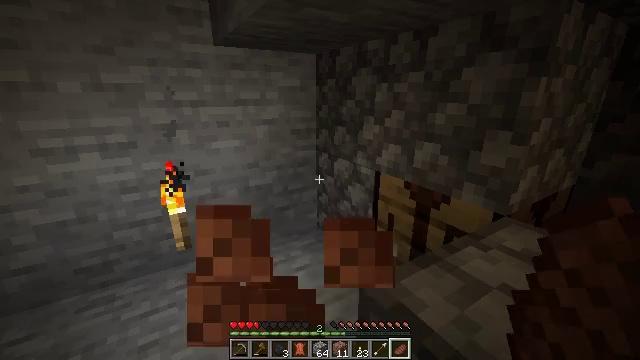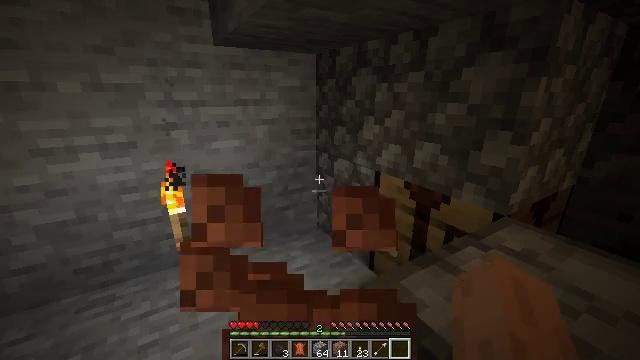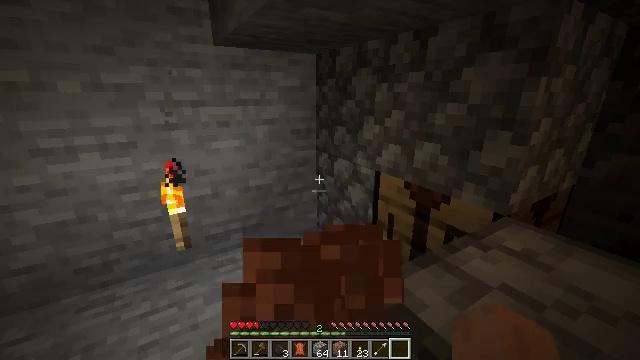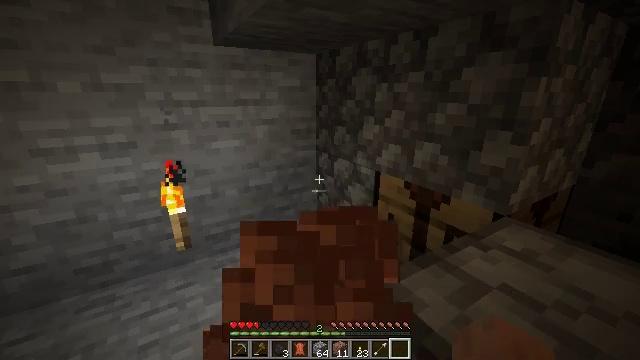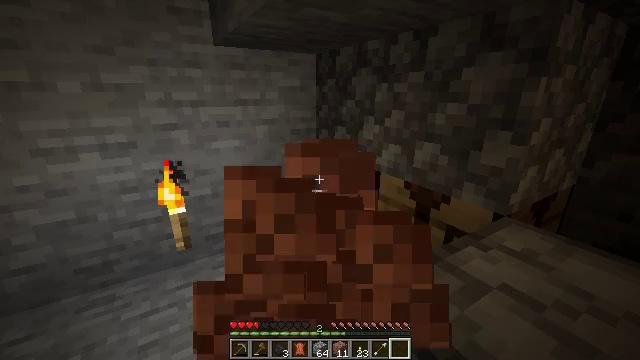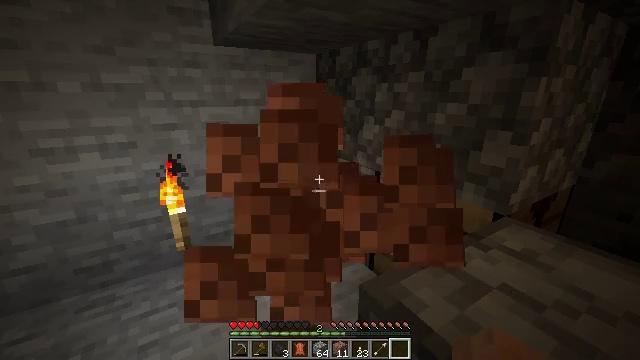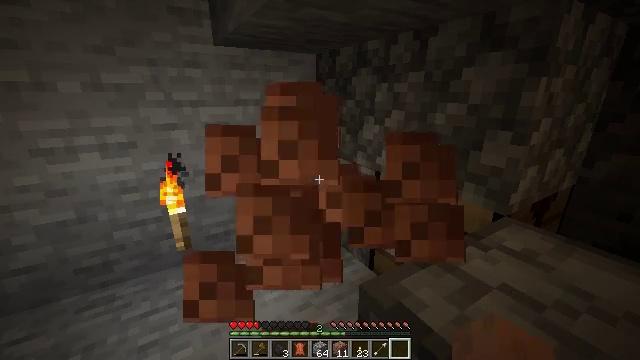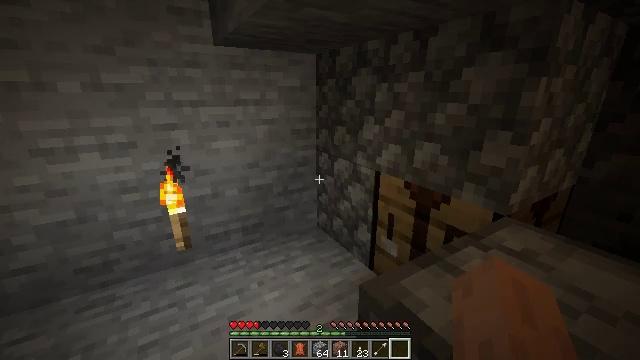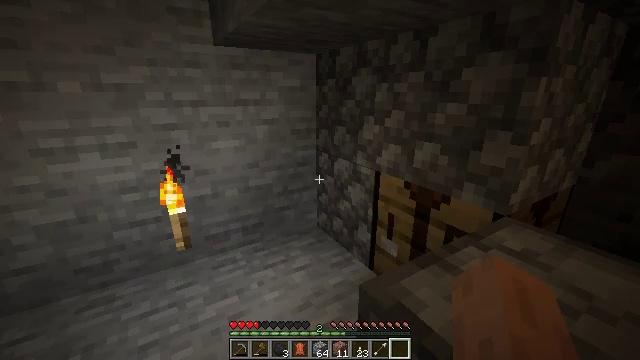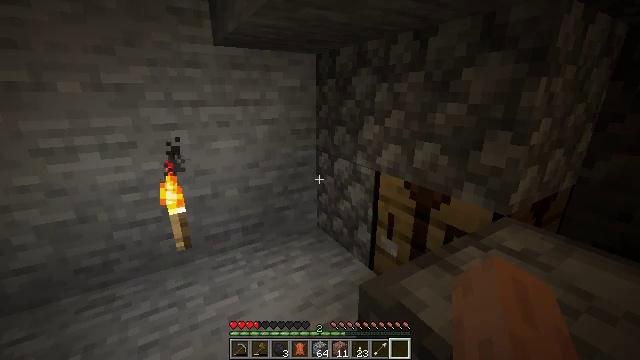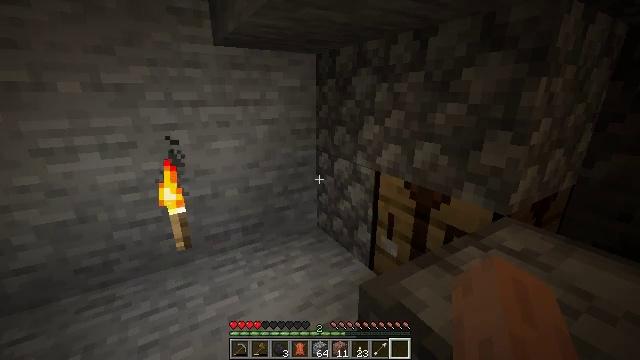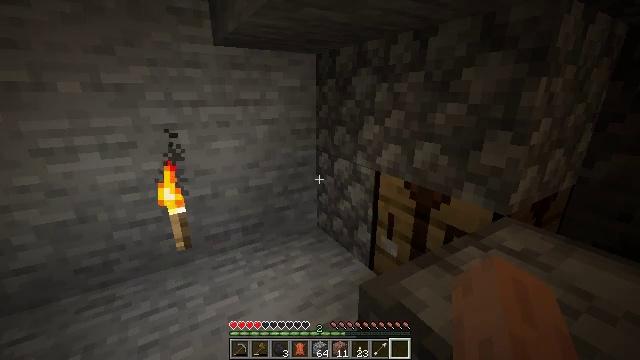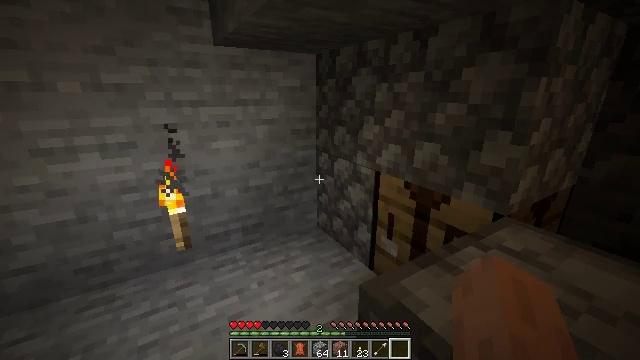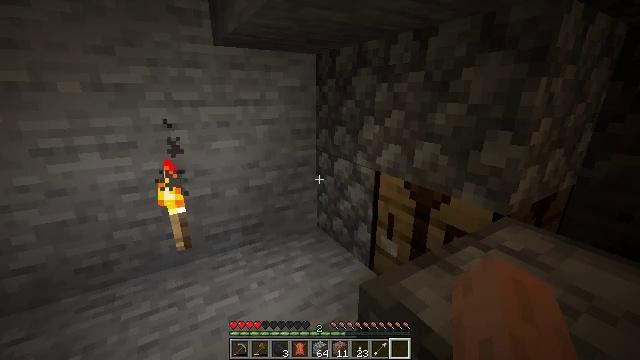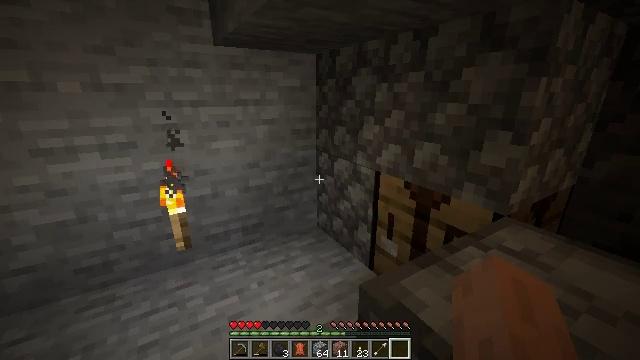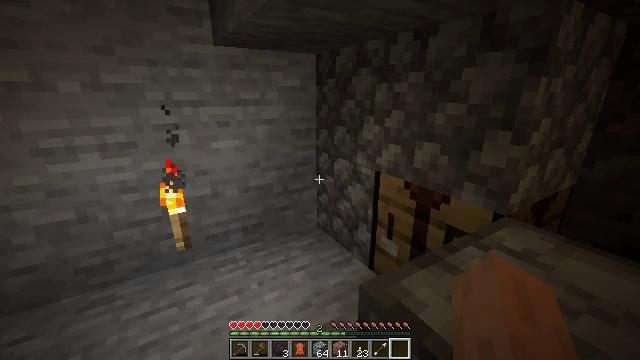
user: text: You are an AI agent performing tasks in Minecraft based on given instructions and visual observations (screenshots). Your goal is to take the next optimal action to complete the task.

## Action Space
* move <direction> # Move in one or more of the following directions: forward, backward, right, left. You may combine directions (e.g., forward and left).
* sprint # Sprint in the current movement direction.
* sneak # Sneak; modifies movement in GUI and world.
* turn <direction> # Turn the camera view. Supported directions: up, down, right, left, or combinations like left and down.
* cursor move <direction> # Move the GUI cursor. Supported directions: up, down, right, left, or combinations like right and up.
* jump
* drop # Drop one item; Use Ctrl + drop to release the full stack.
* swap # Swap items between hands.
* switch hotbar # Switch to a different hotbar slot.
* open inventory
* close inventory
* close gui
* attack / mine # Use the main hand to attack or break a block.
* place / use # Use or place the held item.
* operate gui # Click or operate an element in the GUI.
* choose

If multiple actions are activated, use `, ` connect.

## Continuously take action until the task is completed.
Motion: motion action
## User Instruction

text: Mine cobblestone underground.
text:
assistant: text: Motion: use / place
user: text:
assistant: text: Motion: use / place
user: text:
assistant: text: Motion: use / place
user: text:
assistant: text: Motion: use / place
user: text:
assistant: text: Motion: use / place
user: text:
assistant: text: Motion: use / place
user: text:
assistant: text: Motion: use / place
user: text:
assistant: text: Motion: use / place
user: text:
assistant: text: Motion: use / place
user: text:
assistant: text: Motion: use / place
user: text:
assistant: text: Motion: use / place
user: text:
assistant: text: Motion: use / place
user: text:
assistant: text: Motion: use / place
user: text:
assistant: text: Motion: use / place
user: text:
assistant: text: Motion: use / place
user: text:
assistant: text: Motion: no_op
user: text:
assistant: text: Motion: no_op
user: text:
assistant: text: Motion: no_op
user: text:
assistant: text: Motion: no_op
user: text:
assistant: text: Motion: no_op
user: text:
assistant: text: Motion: no_op
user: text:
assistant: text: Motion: turn right
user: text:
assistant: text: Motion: no_op
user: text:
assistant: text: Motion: turn right and up
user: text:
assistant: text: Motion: no_op
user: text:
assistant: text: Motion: no_op
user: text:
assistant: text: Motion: no_op
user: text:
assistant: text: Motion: turn down
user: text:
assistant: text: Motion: no_op
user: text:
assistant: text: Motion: no_op